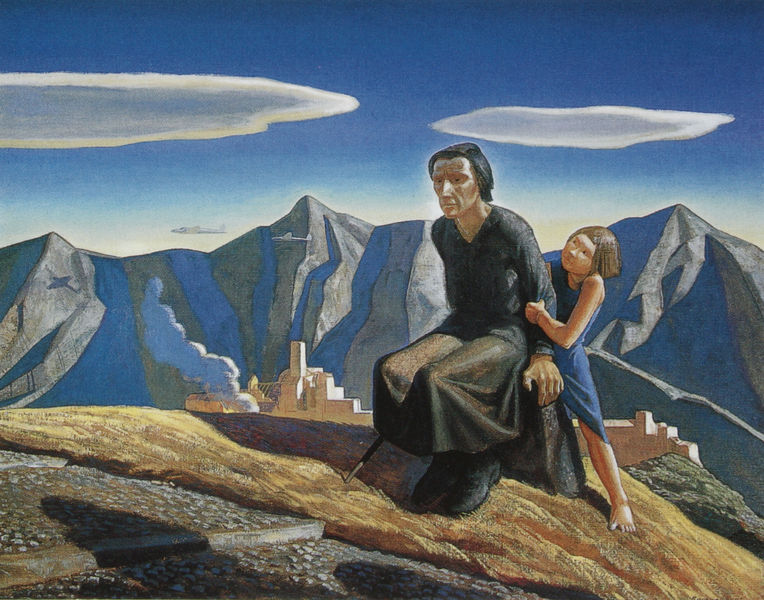
Titel: Bombs Away
Künstler: Rockwell Kent
Standort: Chicago (Illinois)
Institution: Privatsammlung
Schlagwörter: berg, blau, felsen, flügel, himmel, schatten, weiß, wolken, landschaft, sitzen, stadt, frau, kleid, schwarz, gras, weg, alte, falten, halten, steine, häuser, rauch, kind, mutter, turm, schuhe, berge, fels, gebirge, dorf, tag, treppe, stufe, barfuss, futurismus, himmle, flugzeug, hommel, flugzeuge